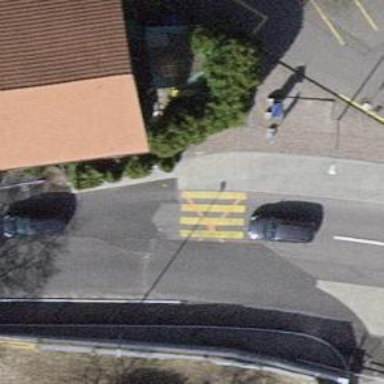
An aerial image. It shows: Marked crossing with pedestrian island.